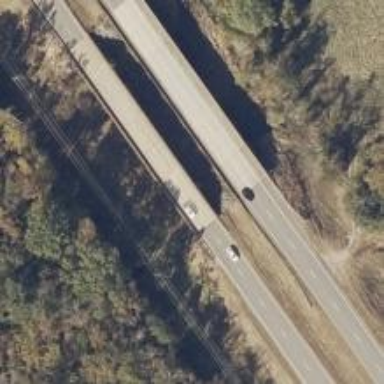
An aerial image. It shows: Trunk highway bridge.